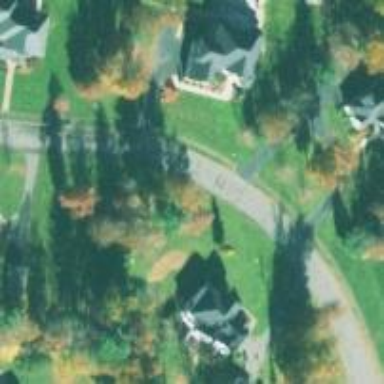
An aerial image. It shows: Residential road with asphalt surface and sidewalk on the left side.